Question: Working in xcode I can see short description of method.

How can I get the same description for my methods/classes? Is it possible?
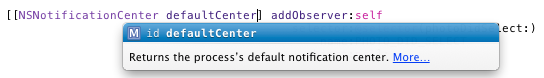
Answer: It's not possible right now in XCode natively.
You can use a documentation generator like AppleDoc:
<URL>
Or wait for new versions of XCode, where it may be possible to do it.